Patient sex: M
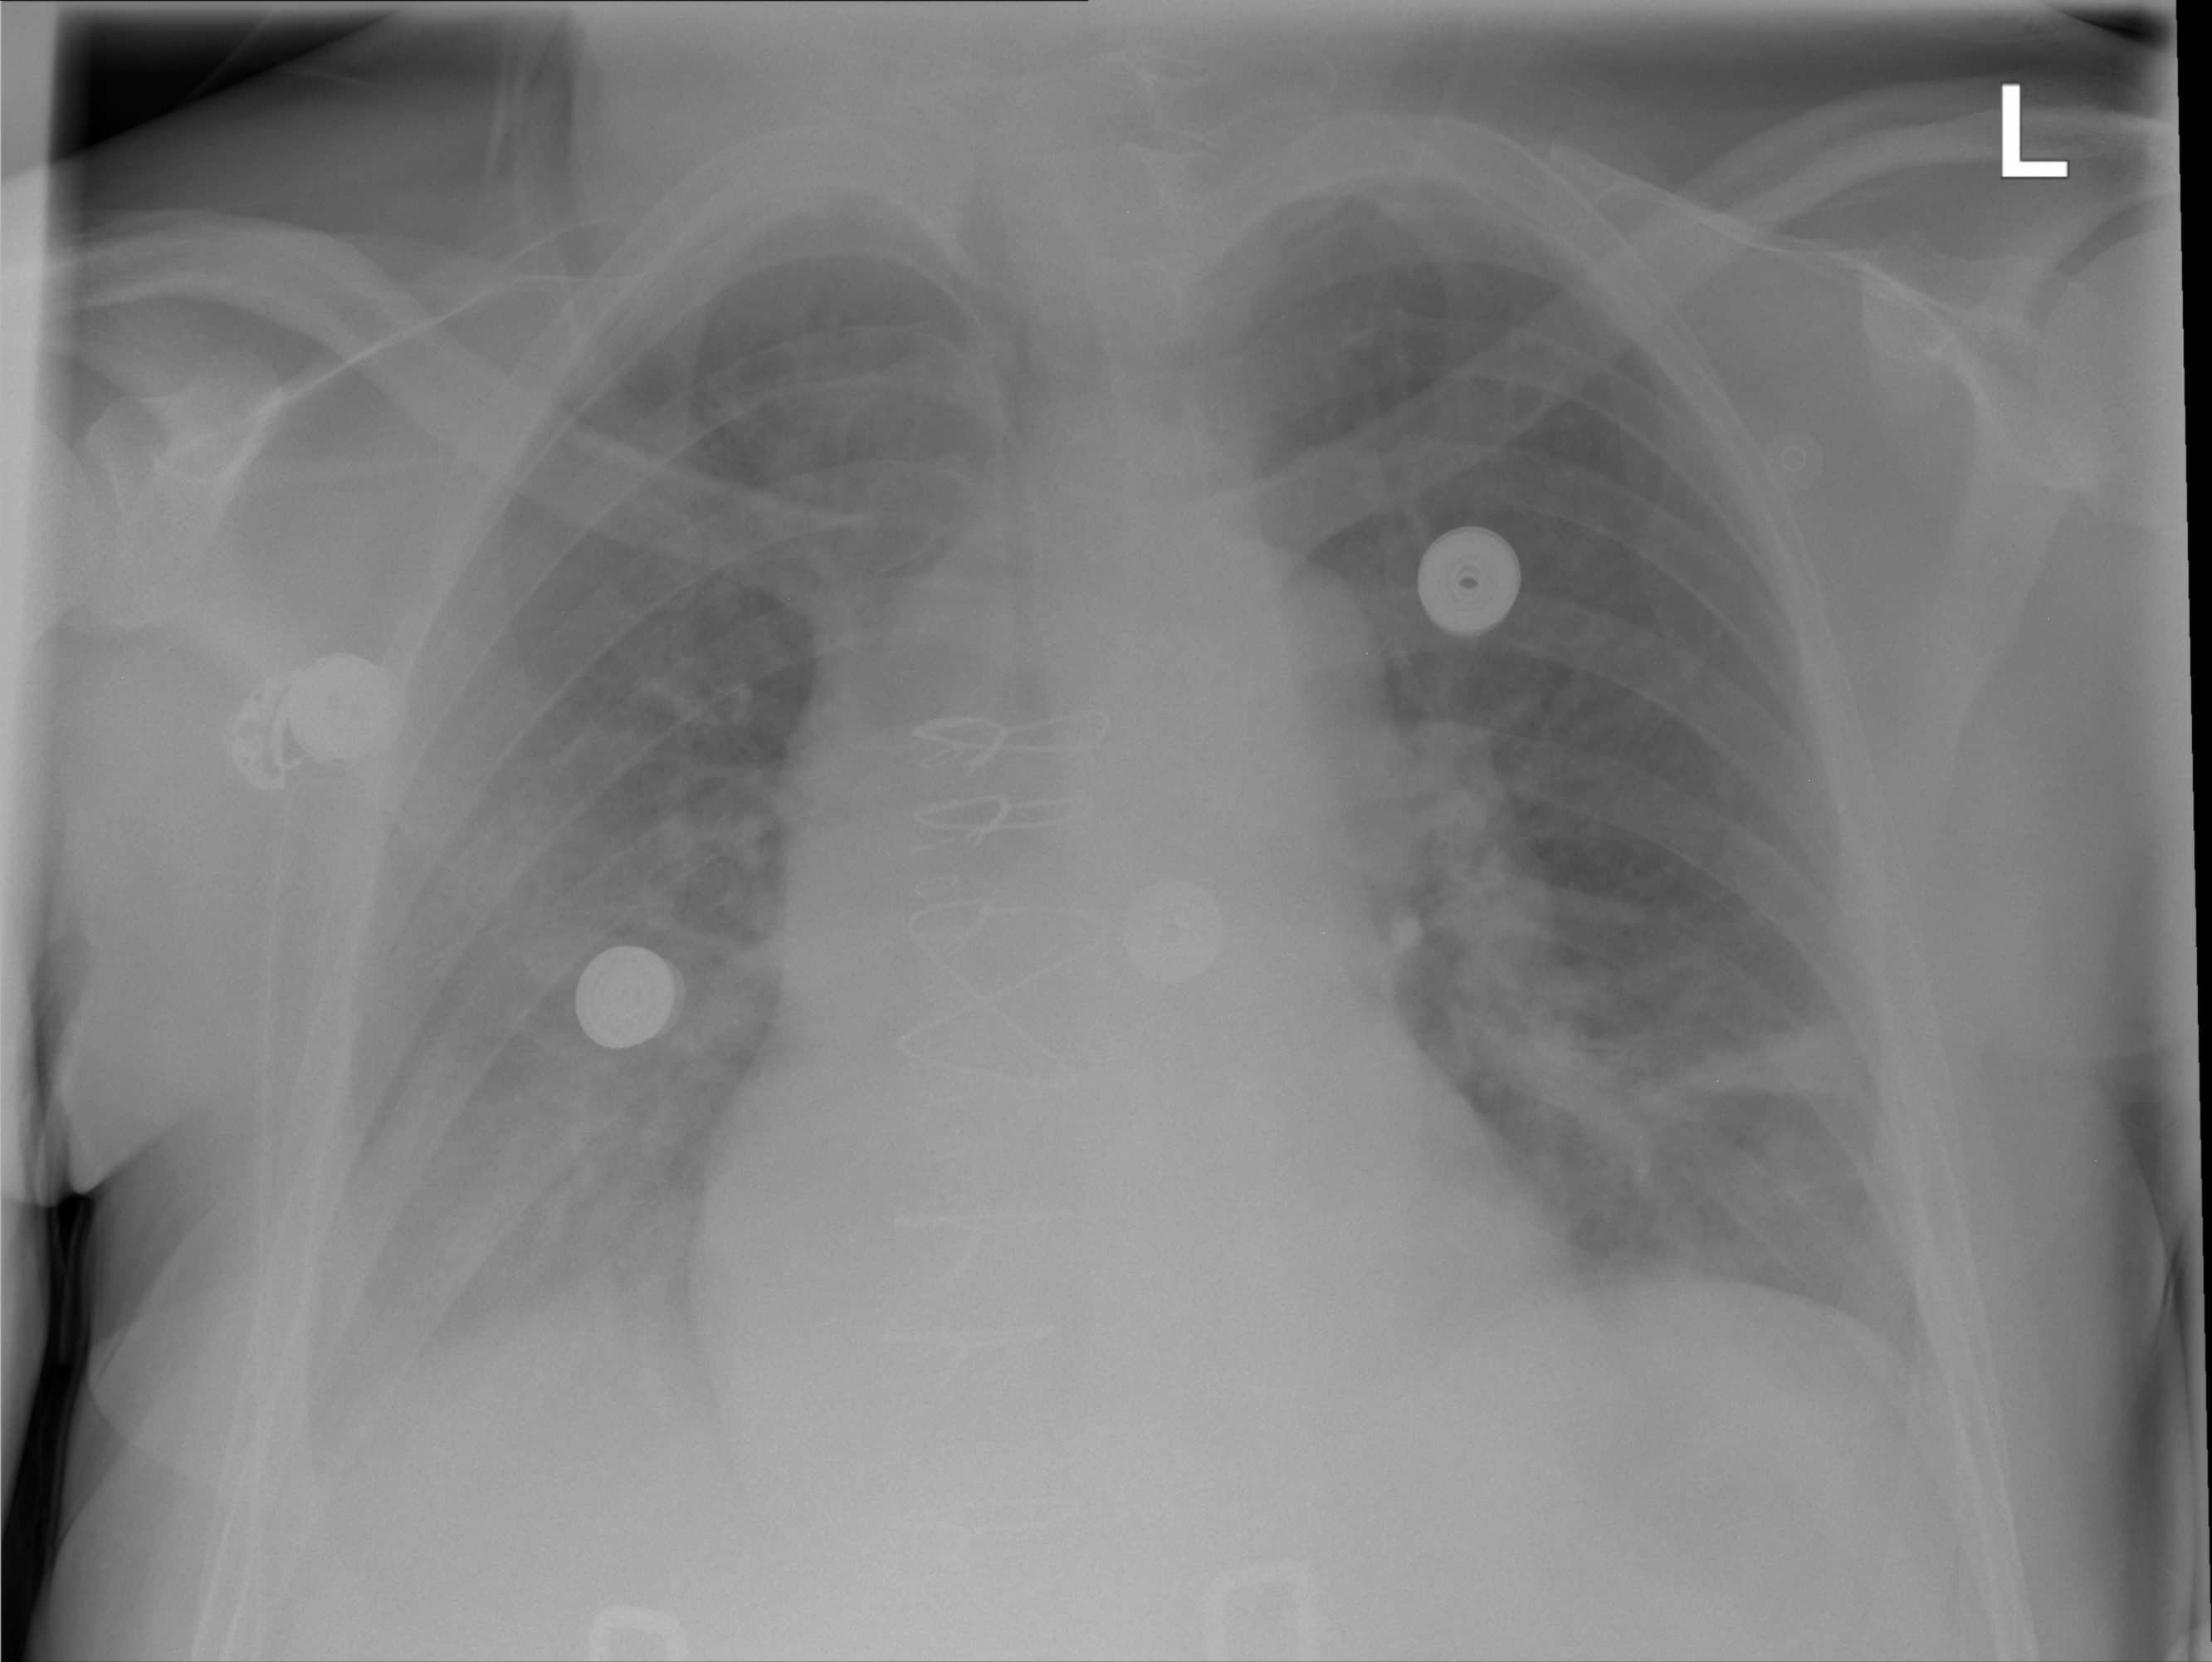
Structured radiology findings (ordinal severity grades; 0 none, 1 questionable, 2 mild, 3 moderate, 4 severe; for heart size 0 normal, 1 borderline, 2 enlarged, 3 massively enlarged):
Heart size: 2
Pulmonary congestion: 2
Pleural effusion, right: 2
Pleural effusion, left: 1
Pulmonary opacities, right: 1
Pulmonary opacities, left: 0
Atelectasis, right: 0
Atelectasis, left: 1